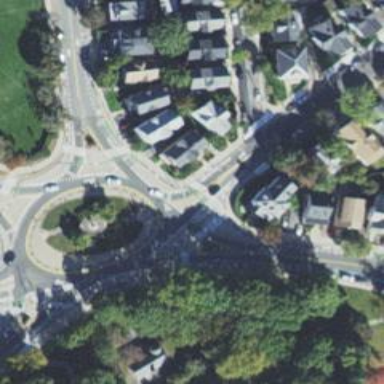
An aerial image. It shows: Secondary road with asphalt surface leading to roundabout junction.